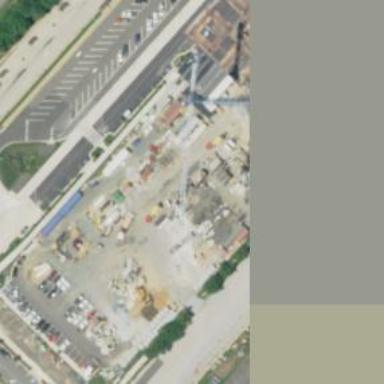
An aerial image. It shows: Park and ride parking facility with surface parking.